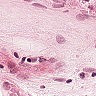
Metastatic tissue present: no